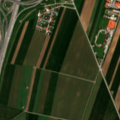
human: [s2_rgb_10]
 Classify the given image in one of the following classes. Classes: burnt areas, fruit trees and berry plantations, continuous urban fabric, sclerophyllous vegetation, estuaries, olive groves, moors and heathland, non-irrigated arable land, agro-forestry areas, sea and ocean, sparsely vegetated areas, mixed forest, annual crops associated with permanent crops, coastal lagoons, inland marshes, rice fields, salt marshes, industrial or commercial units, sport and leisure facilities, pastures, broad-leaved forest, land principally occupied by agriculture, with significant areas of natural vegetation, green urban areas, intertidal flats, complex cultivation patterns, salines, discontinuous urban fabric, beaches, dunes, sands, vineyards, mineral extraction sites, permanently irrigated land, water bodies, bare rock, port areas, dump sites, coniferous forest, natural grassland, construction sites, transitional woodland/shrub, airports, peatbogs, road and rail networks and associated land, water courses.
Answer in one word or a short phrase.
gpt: discontinuous urban fabric, industrial or commercial units, road and rail networks and associated land, non-irrigated arable land